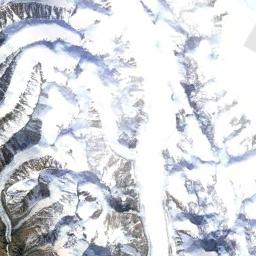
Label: snowberg